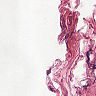
Metastatic tissue present: no